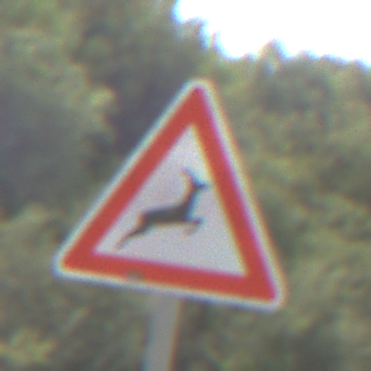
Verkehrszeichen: WildwechselLinks
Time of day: Midday
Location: Outdoor (Nature)
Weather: PartlyCloudy
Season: NotSpecified
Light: Natural